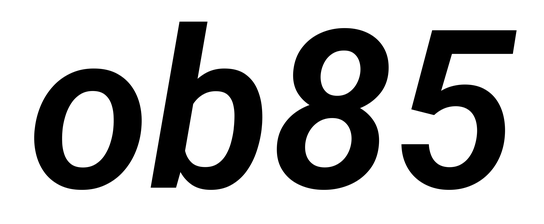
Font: Roboto-Italic_SemiBold_Italic